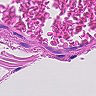
Metastatic tissue present: no